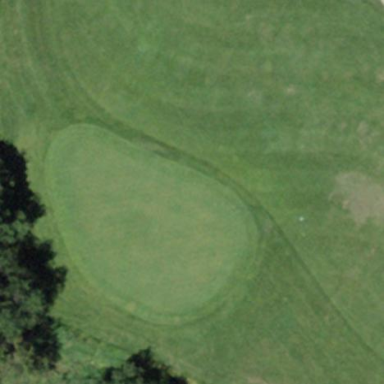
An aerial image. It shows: Green golf area with grass land use.